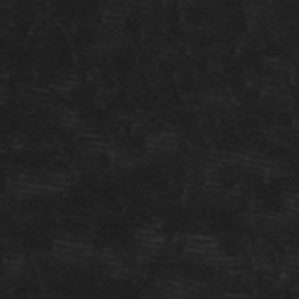
Label: frost